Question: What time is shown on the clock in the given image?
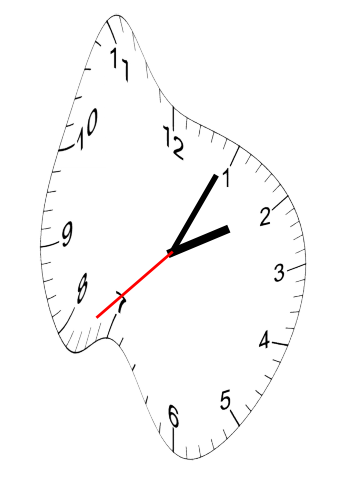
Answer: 02:04:38